Question: Forgive me if this is not the best forum to ask this question in. I'm not sure where to start, so maybe someone here can direct me.
Using html and jquery/javascript, I want an animation of one item flipping over another item. Almost as if someone is taking a page out from a file and replacing it on top of another page in the file.
Please see attached picture for referance.

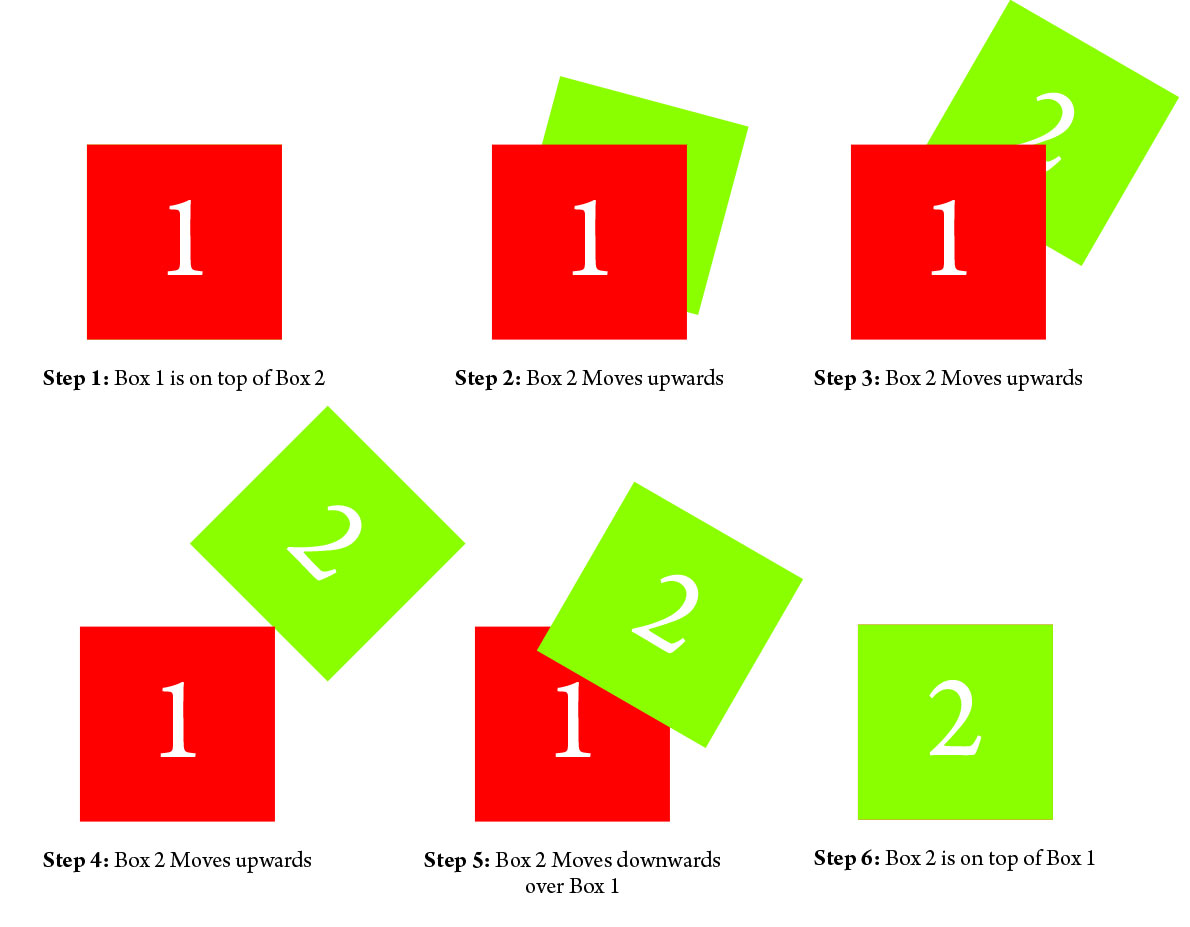
Answer: If (and only if) you need some custom animations, check out this sweet jQuery plugin: <URL>
It should get you going in the right direction. Your general approach:
1. Create a path that swings Box2 into position in step 4.
2. Change z-index of Box2 to be on top of Box1.
3. Animate Box2 back along the same path in the opposite direction.
here's a good ReadMe for creating your path: <URL>
It was asked how to do rotation, so I dug up a couple plugins to do that:
1. http://plugins.jquery.com/project/AnimateRotation
2. http://plugins.jquery.com/project/jQueryRotate
If anyone has experience with either of these (I don't) leave a comment below for the OP!